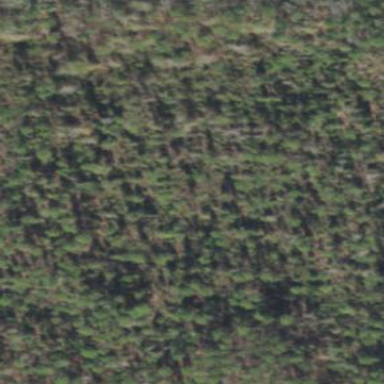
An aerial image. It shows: Forest dominated by needle-leaved trees.